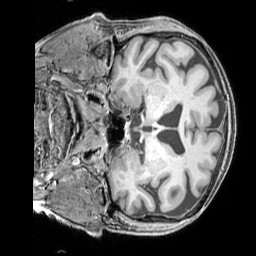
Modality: T1w
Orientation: coronal
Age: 66
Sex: female
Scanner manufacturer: siemens
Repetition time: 2.3 s
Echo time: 0.00226 s